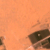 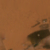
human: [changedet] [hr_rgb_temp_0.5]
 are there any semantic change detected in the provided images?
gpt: All is the same.